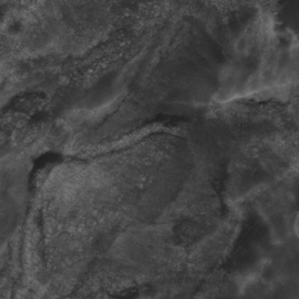
Label: non_frost